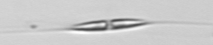
Label: Cylindrotheca